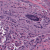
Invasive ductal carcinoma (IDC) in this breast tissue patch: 1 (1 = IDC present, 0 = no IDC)